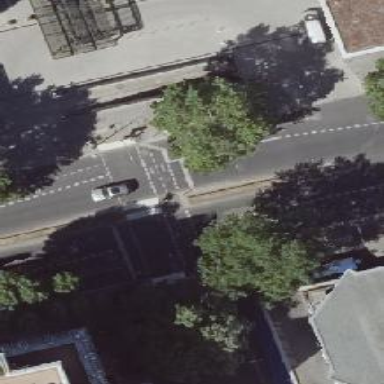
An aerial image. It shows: Footway that serves as traffic island.